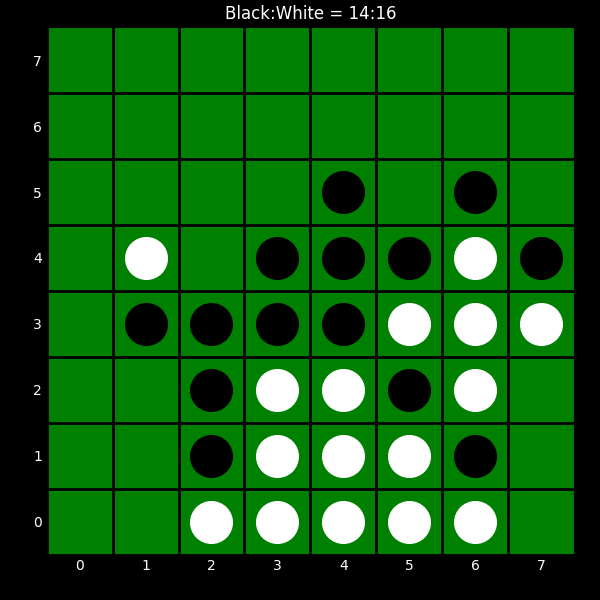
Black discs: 14
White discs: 16